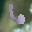
Label: 6